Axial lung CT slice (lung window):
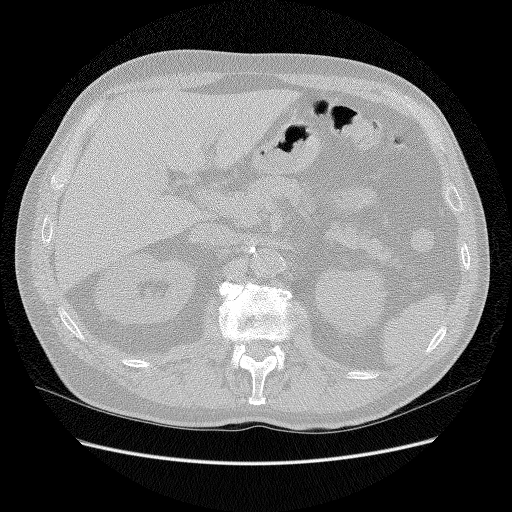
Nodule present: no